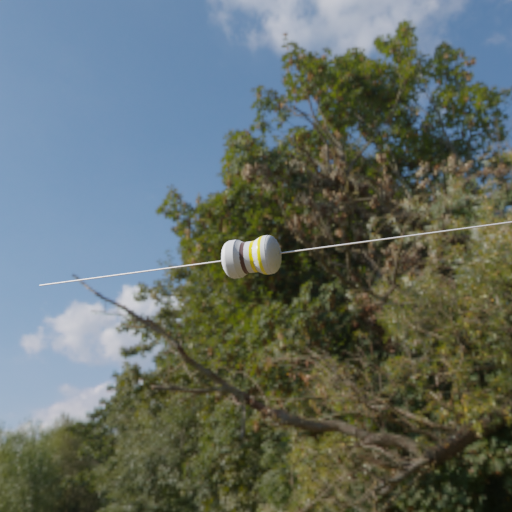
Resistor colour bands (in order): brown, yellow, yellow